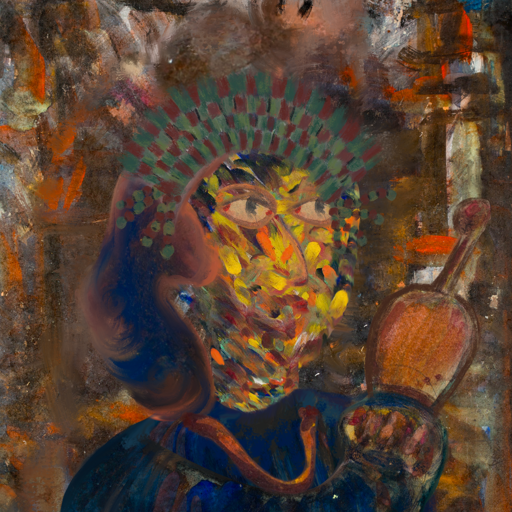
Background: GypsyQueen, Head And Neck Side: An_Impression, Face Side: GypsyMother, Bust: Pipe, Hair Side: Mother_And_Son_Son, Head Accessory: After_Raid_Crown, Second Necklace: Comrade, Necklace: Blank, Baby: Blank